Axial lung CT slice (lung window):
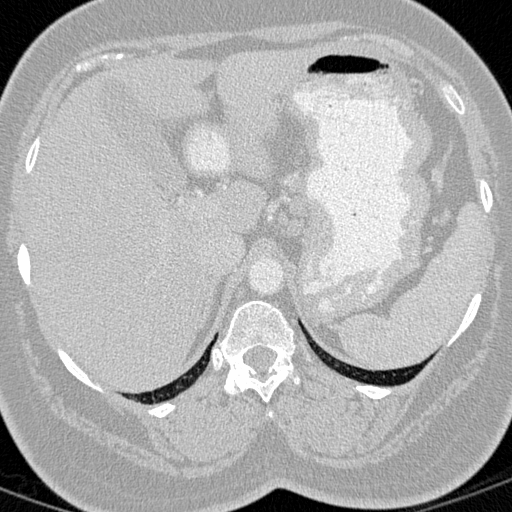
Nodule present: no